Field crop: maize
Growth stage: 2
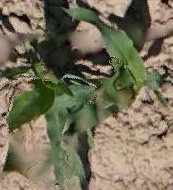
Species: maize